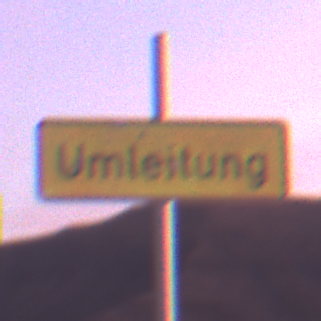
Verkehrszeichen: Umleitungsankuendigung
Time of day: Dawn
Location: Outdoor (Nature)
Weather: PartlyCloudy
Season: NotSpecified
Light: Natural